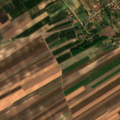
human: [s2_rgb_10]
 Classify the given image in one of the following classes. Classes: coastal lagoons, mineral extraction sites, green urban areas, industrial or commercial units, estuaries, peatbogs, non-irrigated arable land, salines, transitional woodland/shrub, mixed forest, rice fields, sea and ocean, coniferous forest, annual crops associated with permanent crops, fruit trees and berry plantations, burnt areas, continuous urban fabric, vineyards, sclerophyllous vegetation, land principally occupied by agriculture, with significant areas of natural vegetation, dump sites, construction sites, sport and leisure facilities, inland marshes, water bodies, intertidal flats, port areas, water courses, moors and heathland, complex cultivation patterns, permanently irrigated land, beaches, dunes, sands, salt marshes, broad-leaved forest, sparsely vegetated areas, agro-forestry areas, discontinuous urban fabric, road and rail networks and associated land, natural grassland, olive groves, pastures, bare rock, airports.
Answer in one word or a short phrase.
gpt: discontinuous urban fabric, non-irrigated arable land, complex cultivation patterns, transitional woodland/shrub